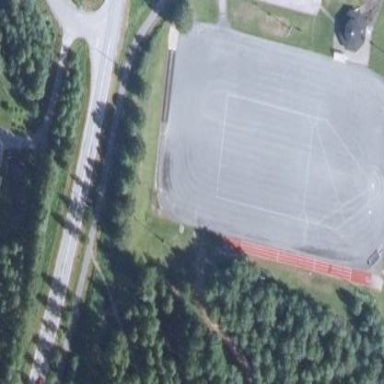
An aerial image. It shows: Soccer pitch with unpaved surface.